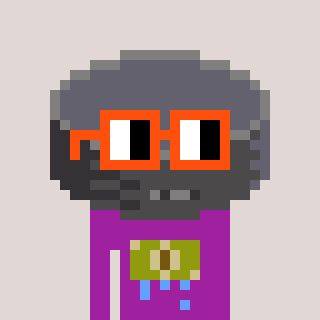
a pixel art character with square orange glasses, a hockey puck-shaped head and a magenta-colored body on a warm background